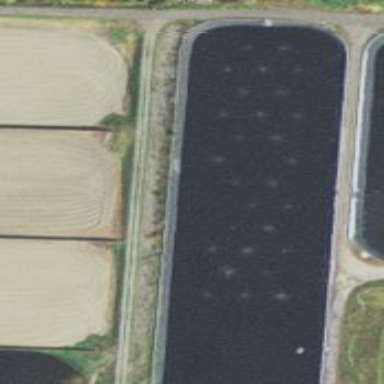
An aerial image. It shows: Image of wastewater.